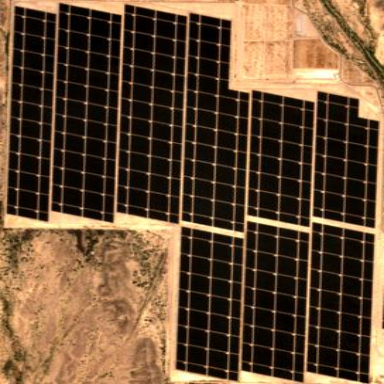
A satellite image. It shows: Solar power generator using photovoltaic panels.